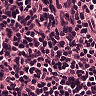
Metastatic tissue present: no